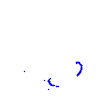
Particle: pion